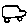
Label: car